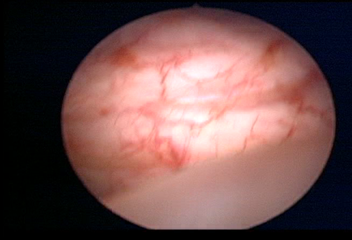
Modality: WLC
Class: Normal mucosa
Bladder cancer association: No